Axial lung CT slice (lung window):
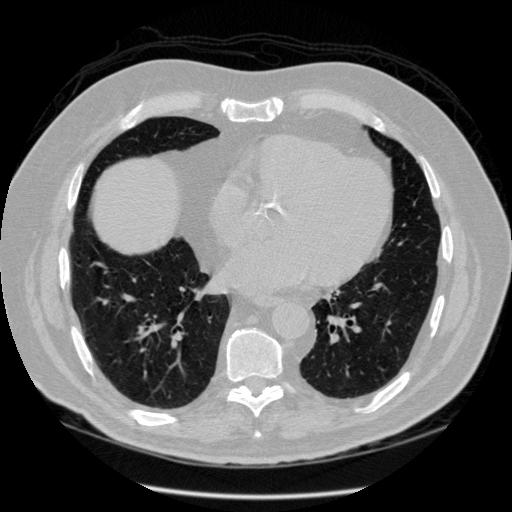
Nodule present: no